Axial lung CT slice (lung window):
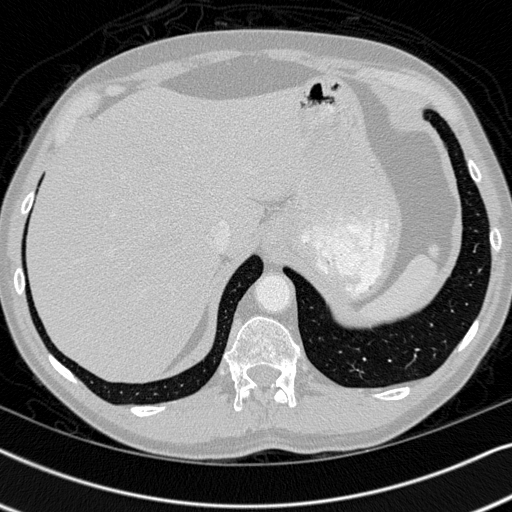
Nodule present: no